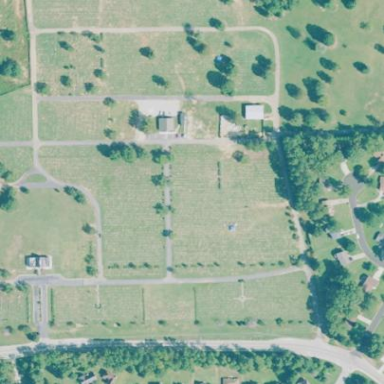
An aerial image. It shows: Cemetery.